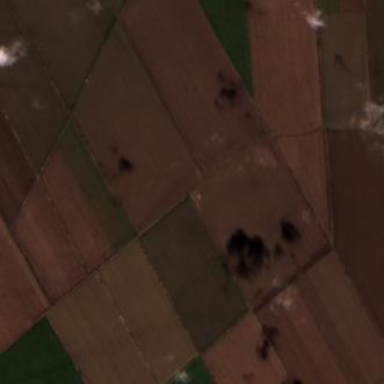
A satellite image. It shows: Farmland with wheat crops.